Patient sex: M
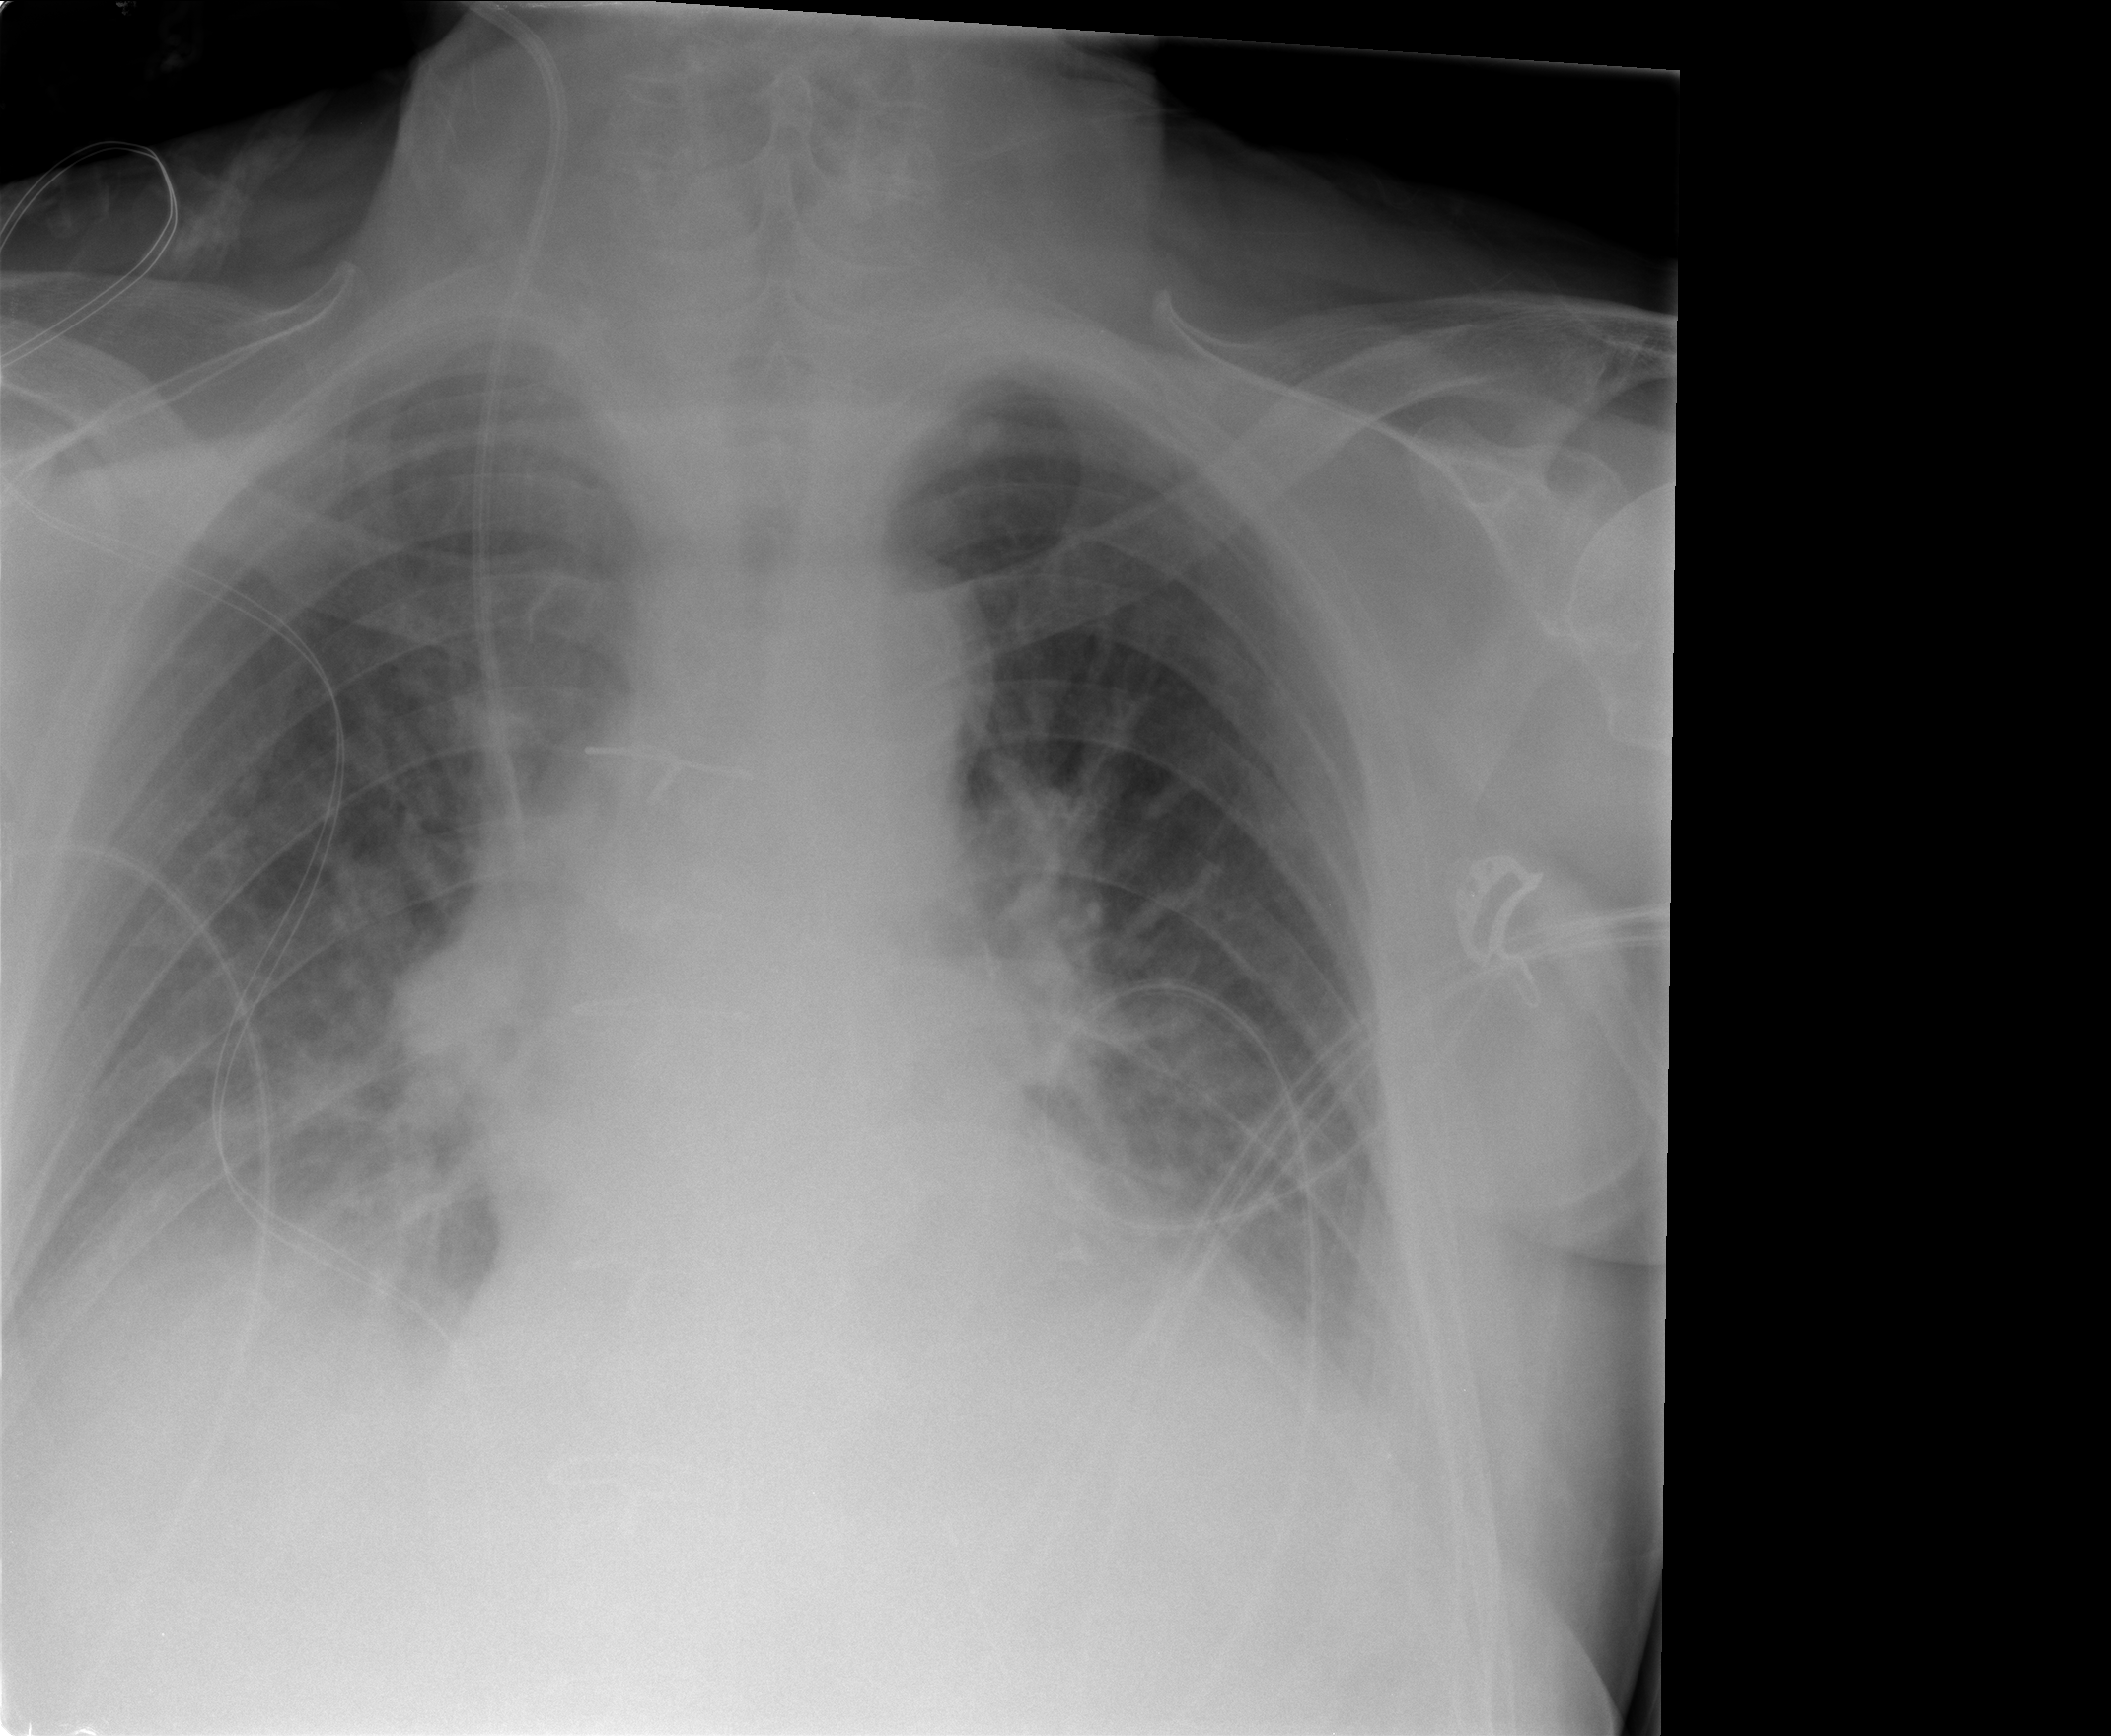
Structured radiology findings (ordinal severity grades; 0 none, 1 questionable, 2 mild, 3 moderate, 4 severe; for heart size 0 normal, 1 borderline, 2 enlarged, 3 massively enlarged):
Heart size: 0
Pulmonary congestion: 2
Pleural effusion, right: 2
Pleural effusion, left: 2
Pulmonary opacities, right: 1
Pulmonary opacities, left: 1
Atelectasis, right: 0
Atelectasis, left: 0